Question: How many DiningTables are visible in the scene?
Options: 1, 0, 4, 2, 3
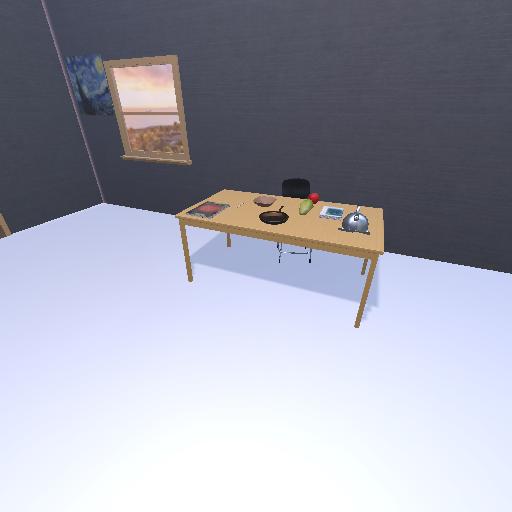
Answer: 1